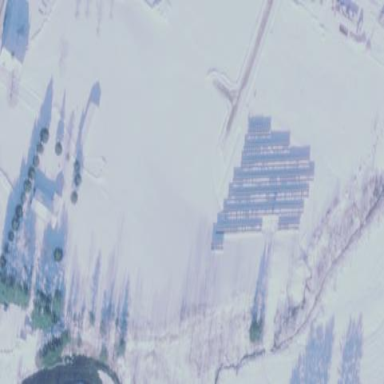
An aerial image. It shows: Solar power plant with photovoltaic technology generating electricity.